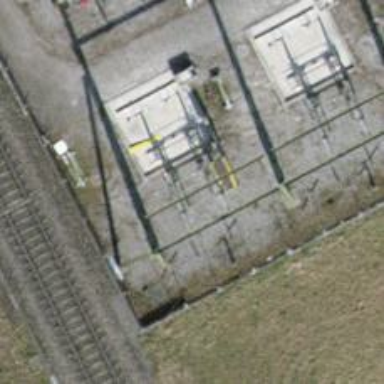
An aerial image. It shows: Insulator used in power equipment.